Interaction volume radius: 5 \u00c5
Interaction volume height: 20 \u00c5
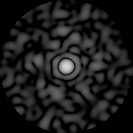
Disorder parameter: 0.7451